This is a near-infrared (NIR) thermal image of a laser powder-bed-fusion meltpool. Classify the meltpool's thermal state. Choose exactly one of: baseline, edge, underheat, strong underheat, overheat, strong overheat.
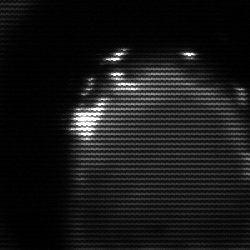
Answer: edge